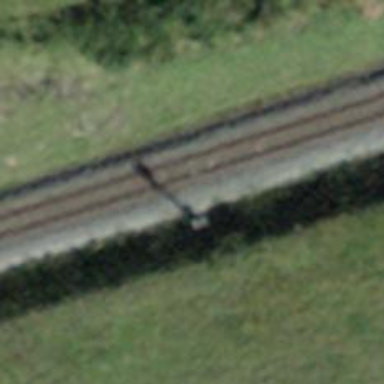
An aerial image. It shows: Railway signal.